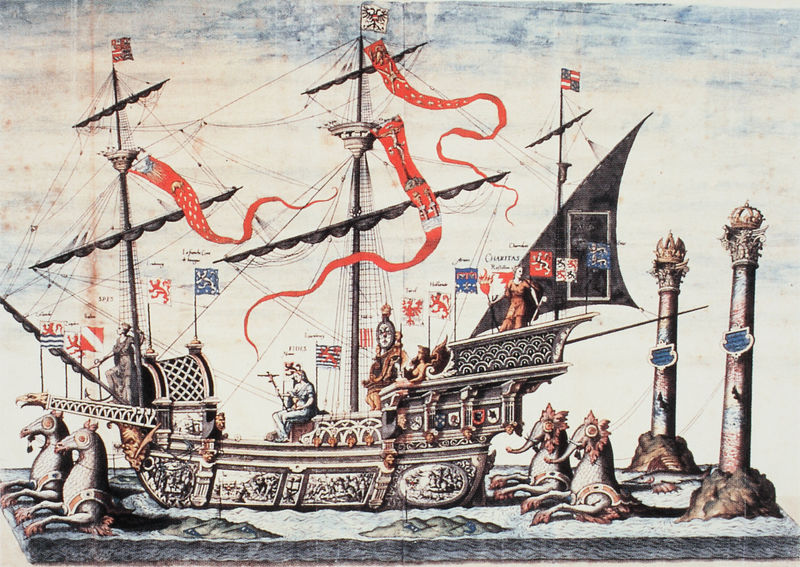
Titel: Staatsschiff  aus La magnifique et somptueuse Pompe funebre fait aus obsèques de Charles Cinquième/ Trauerzug zum Tod Karls V. am 29. Dezember 1558 in Brüssel, veranstaltet von Philipp II. (Album mit 33 kolorierten Kupferstichen)
Künstler: Johannes Deutecum
Standort: Antwerpen, Offizin Plantin (EU - NL)
Institution: Plantin Moretus Museum, Antwerpen
Schlagwörter: adler, felsen, feuer, himmel, mann, meer, wasser, braun, frau, säule, säulen, zeichen, zeichnung, rot, tiere, gitter, krone, boot, pferd, pferde, spanien, schiff, segel, wellen, schnabel, fahnen, fahne, mast, segelschiff, berge, grafik, masten, flamme, kreuz, jungfrau, herrscher, allegorie, ritter, rüstung, wimpel, österreich, wappen, himme, mittelalter, könige, königin, löwe, flaggen, herkules, drache, elefant, elefanten, kronen, läulen, mittelater, meeresungeheuer, piraten, rahe, barkasse, maten, wanten, galleone, seepferde, seäulen, gladionsfigur, gibraltar